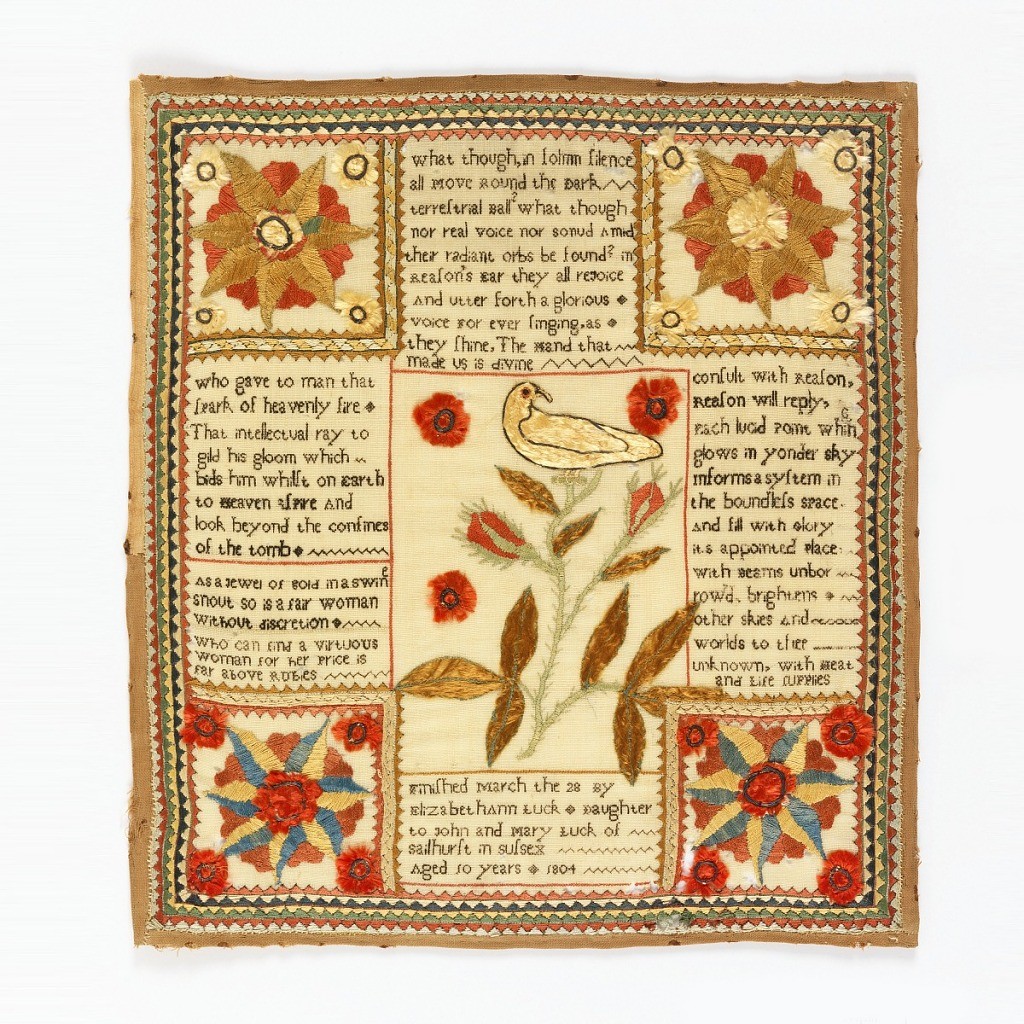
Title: Sampler
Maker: Elizabethann Luck
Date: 1804
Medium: silk and metal wrapped silk embroidery on wool foundation, cotton and linen tapes Technique: cross, satin, stem and couching stitches on plain weave
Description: Compass roses in each corner with a bird on a rose spray in the center.